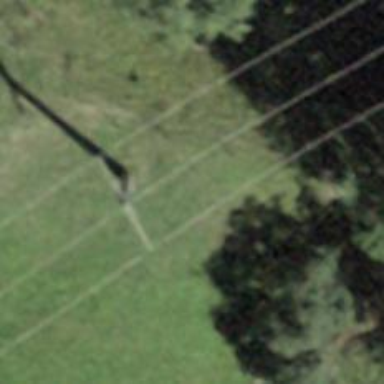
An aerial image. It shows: Power pole designed for crossing purposes.